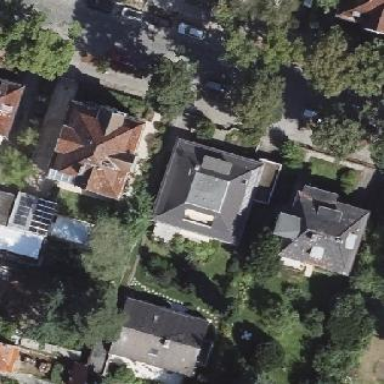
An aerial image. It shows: Detached building with hipped roof shape.